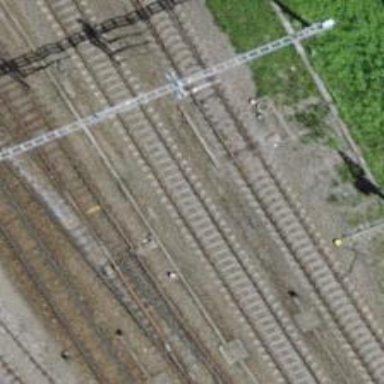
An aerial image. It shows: Railway switch.